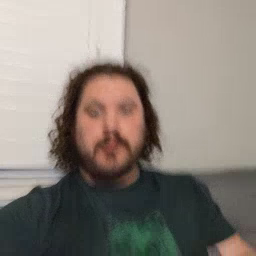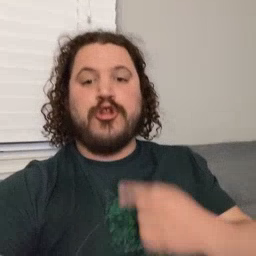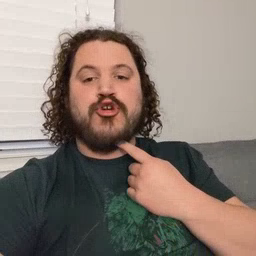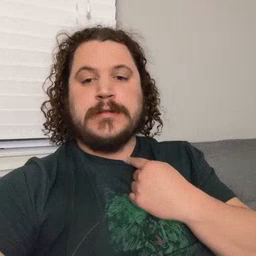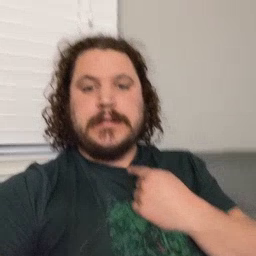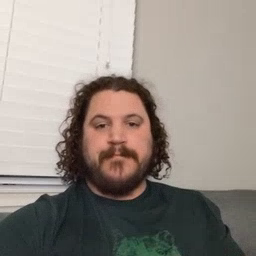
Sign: thirsty